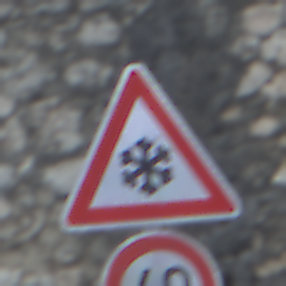
Verkehrszeichen: SchneeOderEisglaette
Zusatzzeichen unten: Geschwindigkeit60
Umgebung: Outdoor, Suburban
Tageszeit: MorningAfternoon
Wetter: PartlyCloudy
Licht: Natural
Jahreszeit: NotSpecified
Kontrast: LowContrast